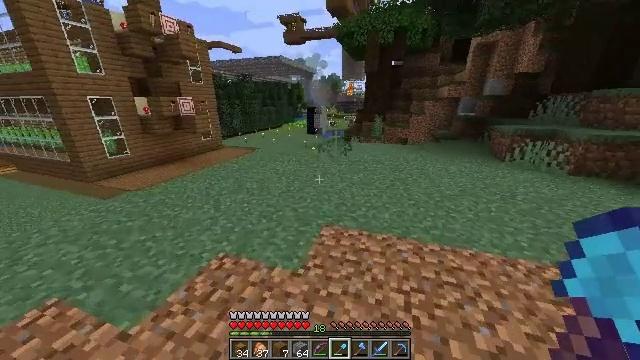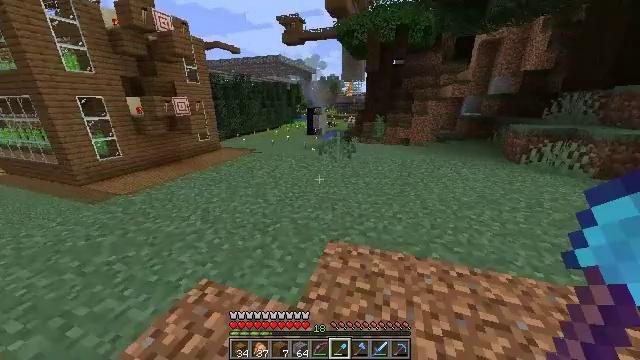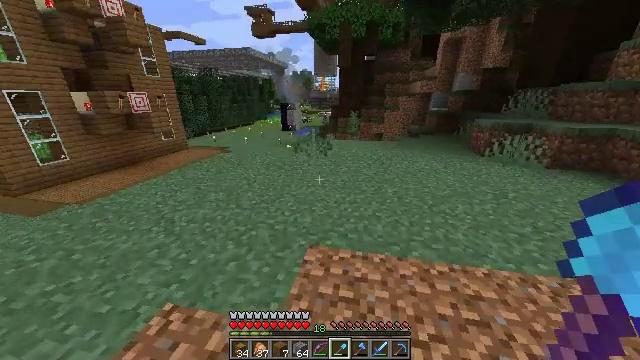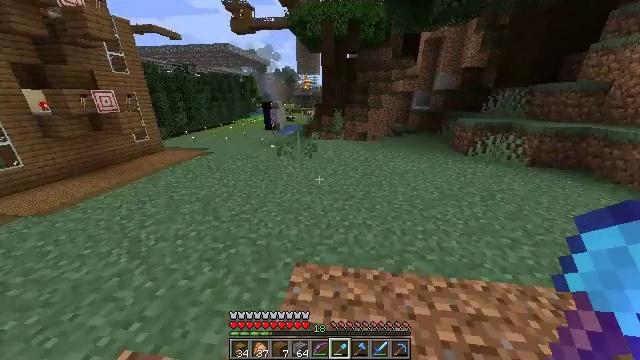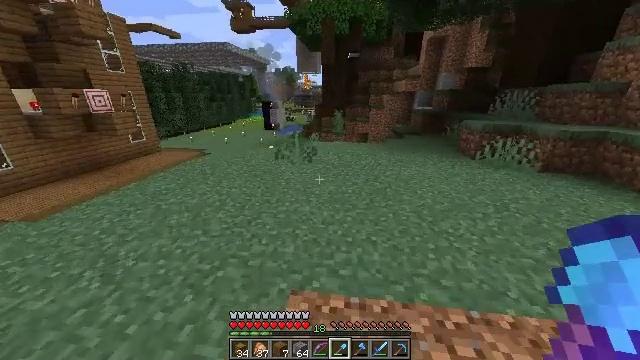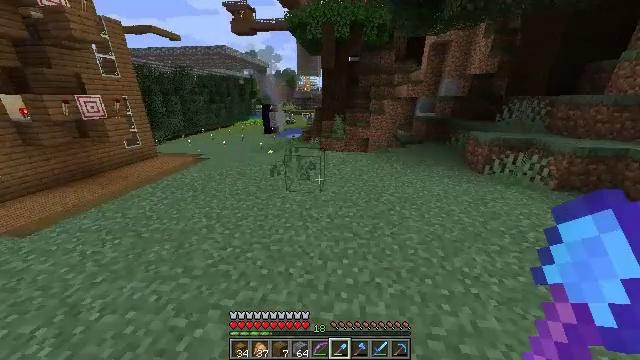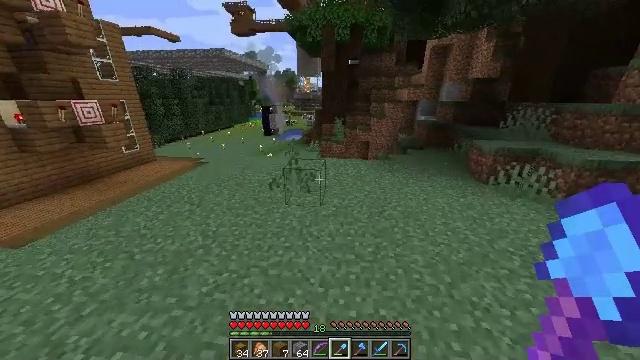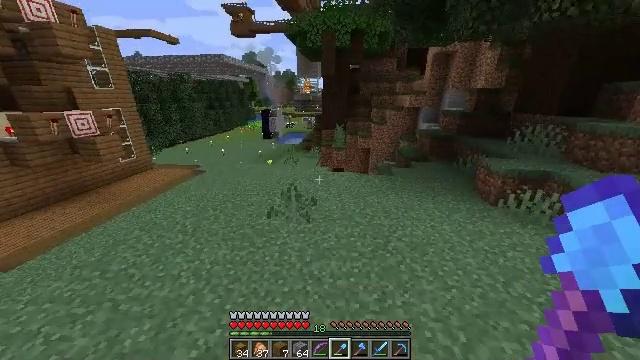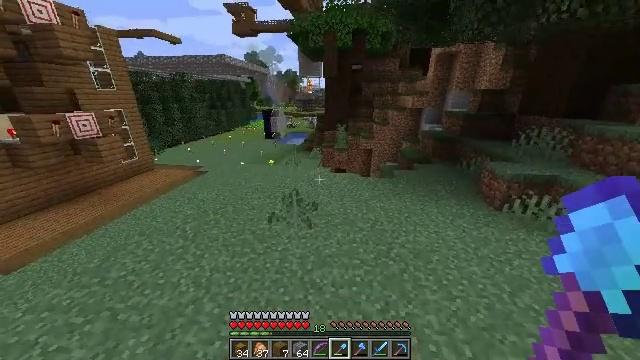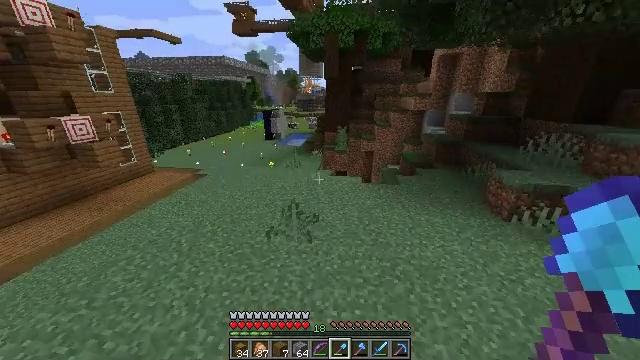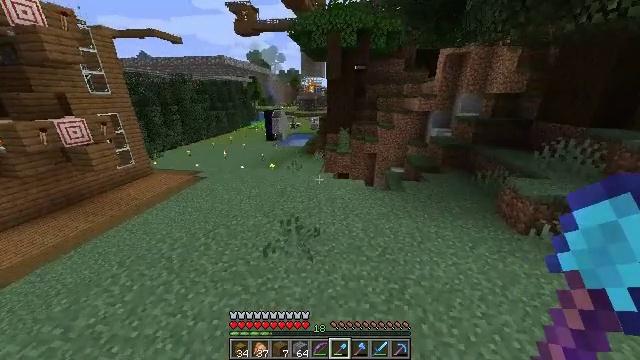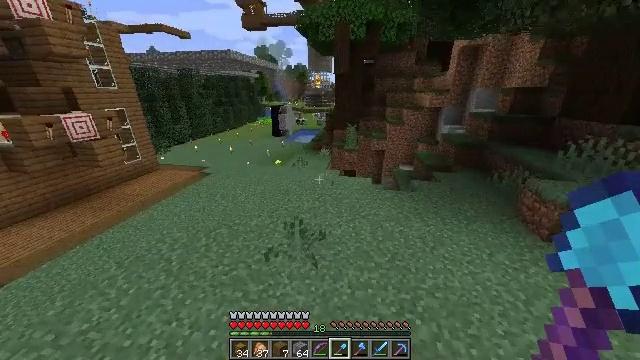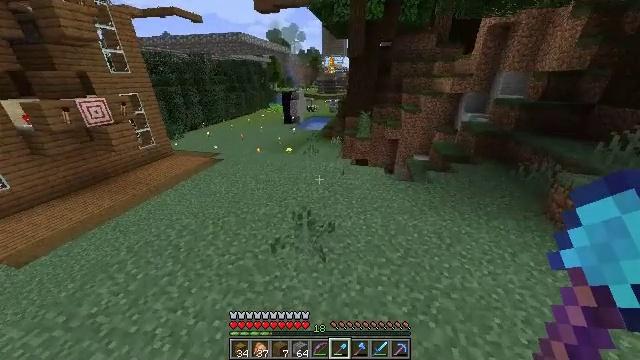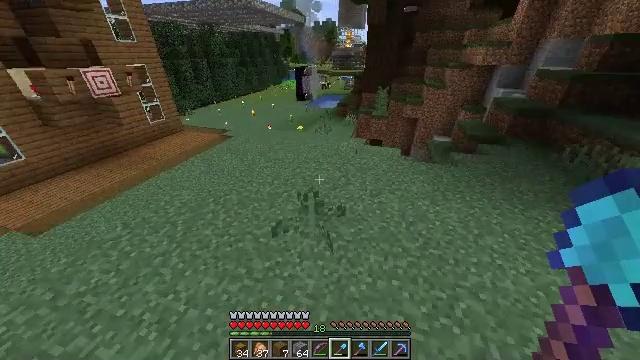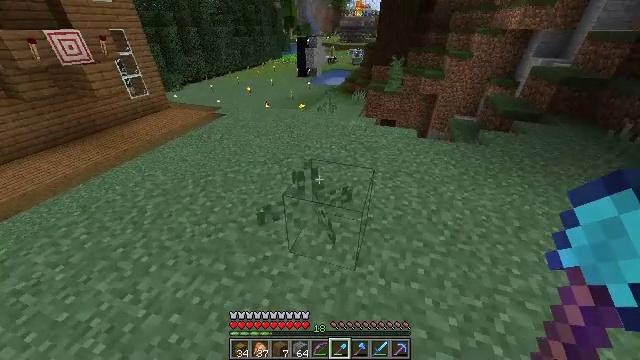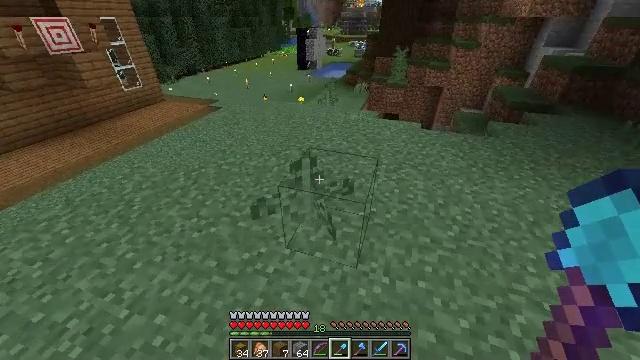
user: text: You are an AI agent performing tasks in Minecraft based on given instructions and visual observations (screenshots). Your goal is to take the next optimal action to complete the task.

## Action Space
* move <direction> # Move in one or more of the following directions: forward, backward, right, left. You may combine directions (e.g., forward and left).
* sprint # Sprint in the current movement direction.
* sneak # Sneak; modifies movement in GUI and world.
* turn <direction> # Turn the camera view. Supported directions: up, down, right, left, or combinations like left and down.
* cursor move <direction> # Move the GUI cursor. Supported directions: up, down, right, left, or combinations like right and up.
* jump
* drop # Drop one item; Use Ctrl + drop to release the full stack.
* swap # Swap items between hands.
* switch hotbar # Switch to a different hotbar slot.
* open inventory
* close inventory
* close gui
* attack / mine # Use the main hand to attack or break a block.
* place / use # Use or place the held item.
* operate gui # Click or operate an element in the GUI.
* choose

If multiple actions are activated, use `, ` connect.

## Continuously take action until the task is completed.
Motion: motion action
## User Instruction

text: Collect fern using your hands.
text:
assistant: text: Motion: move forward
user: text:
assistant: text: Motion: move forward, turn right and down
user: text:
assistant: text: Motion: move forward, turn right
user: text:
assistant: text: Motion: move forward
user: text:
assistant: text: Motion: move forward, jump
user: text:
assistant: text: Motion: move forward, jump
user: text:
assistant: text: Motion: move forward, jump
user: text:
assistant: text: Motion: move forward, jump
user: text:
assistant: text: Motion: move forward
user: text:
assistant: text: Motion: move forward
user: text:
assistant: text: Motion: move forward, turn left and down
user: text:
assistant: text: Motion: move forward, turn left and down
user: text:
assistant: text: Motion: turn left and down
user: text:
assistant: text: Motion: turn left and down
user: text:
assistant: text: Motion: no_op
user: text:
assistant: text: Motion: no_op
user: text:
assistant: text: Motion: attack / mine
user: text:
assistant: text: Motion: turn down, attack / mine
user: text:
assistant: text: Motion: attack / mine
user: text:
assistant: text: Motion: attack / mine
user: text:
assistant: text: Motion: attack / mine
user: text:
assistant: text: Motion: no_op